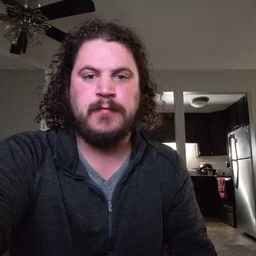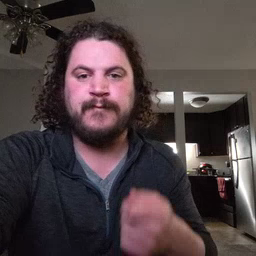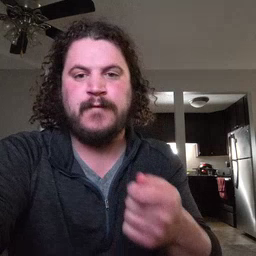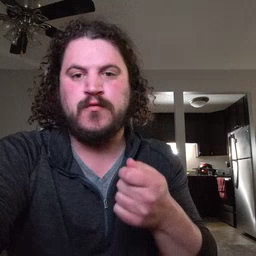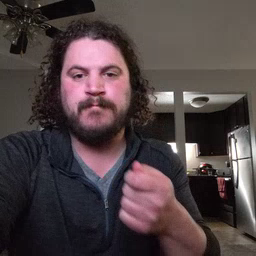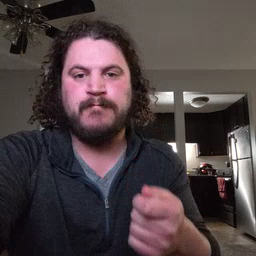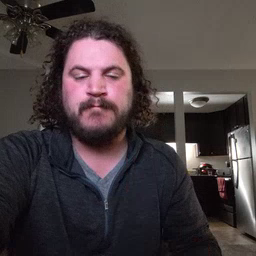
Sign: vacuum